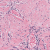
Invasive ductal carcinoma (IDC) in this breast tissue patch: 0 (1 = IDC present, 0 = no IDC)